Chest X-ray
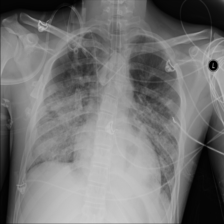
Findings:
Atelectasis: negative
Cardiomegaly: negative
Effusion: negative
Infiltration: positive
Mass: negative
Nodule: negative
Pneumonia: negative
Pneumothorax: negative
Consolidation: negative
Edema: negative
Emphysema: negative
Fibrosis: negative
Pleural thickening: negative
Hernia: negative